Question: I'm trying to build <URL>
When I edit field on the left it should update the one on the right and vice-versa.
- Editing a value in an input field causes the text cursor to jump at the end of it.- Typing "2" in the fahrenheit field gets replaced with 1.999999999999, as you can see on the screenshot. This happens because of the double conversion:

How can I avoid that?
---
I want to know the elegant way of dealing with two-way bindings in MVC frameworks such as Backbone.js.
# MVC
'''
var Temperature = Backbone.Model.extend({
defaults: {
celsius: 0
},
fahrenheit: function(value) {
if (typeof value == 'undefined') {
return this.c2f(this.get('celsius'));
}
value = parseFloat(value);
this.set('celsius', this.f2c(value));
},
c2f: function(c) {
return 9/5 * c + 32;
},
f2c: function(f) {
return 5/9 * (f - 32);
}
});
var TemperatureView = Backbone.View.extend({
el: document.body,
model: new Temperature(),
events: {
"input #celsius": "updateCelsius",
"input #fahrenheit": "updateFahrenheit"
},
initialize: function() {
this.listenTo(this.model, 'change:celsius', this.render);
this.render();
},
render: function() {
this.$('#celsius').val(this.model.get('celsius'));
this.$('#fahrenheit').val(this.model.fahrenheit());
},
updateCelsius: function(event) {
this.model.set('celsius', event.target.value);
},
updateFahrenheit: function(event) {
this.model.fahrenheit(event.target.value);
}
});
var temperatureView = new TemperatureView();
'''
# No MVC
'''
celsius.oninput = function(e) {
fahrenheit.value = c2f(e.target.value)
}
fahrenheit.oninput = function(e) {
celsius.value = f2c(e.target.value)
}
function c2f(c) {
return 9/5 * parseFloat(c) + 32;
}
function f2c(f) {
return 5/9 * (f - 32);
}
'''
Not only it fixes the problem, it's also reduces the code 3.5. Clearly I'm doing MVC wrong.
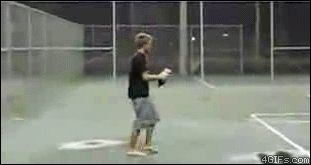
Answer: Here's my take on this; instead rendering the whole view on every change, in interactive views, use the view's jQuery or plain JS contexts just like your non-MVC example.
<URL>
As the Backbone docs say:
> "Two way data-binding" is avoided. While it certainly makes for a nifty demo, and works for the most basic CRUD, it doesn't tend to be terribly useful in your real-world app. Sometimes you want to update on every keypress, sometimes on blur, sometimes when the panel is closed, and sometimes when the "save" button is clicked.